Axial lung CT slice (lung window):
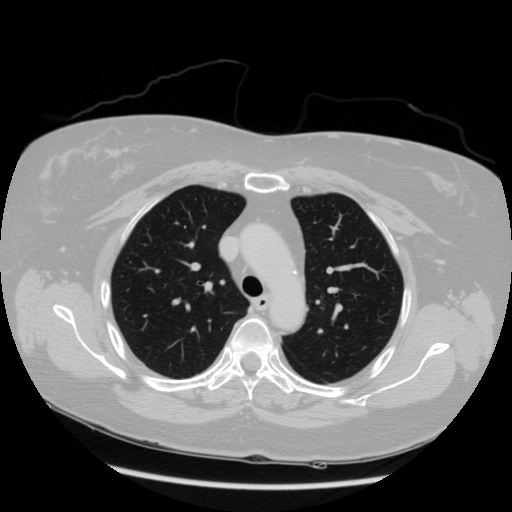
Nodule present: no